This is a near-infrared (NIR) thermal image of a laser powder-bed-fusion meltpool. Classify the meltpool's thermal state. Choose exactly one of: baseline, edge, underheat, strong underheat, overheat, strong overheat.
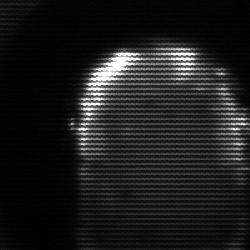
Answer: baseline